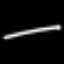
Label: line